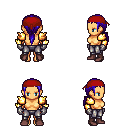
a pixel art fantasy rpg character, female body template, human, tanned skin, gold arm armor, metal pants, blue ponytail hairstyle, red bandana, metal gloves, maroon shoes, four views (front, back, left, right), 2x2 character sprite sheet, small pixel art, hard edges, no anti-aliasing